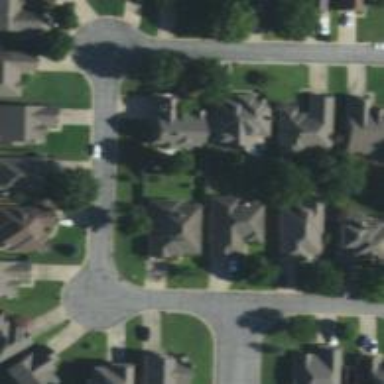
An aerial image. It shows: Neighborhood.